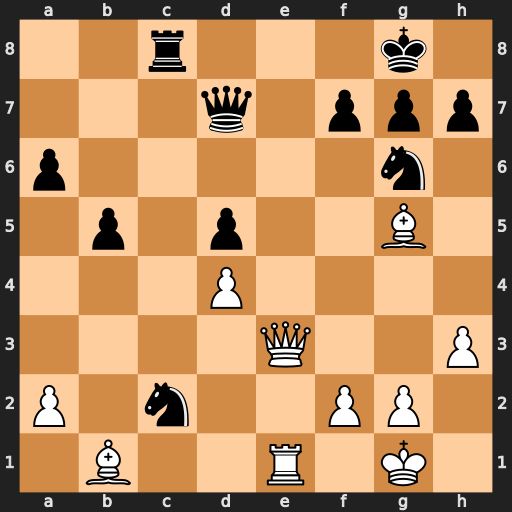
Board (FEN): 2r3k1/3q1ppp/p5n1/1p1p2B1/3P4/4Q2P/P1n2PP1/1B2R1K1
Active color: w
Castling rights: -
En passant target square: -
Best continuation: Bxc2 Rxc2 Qe8+ Nf8 Qxd7 Nxd7 Re8+